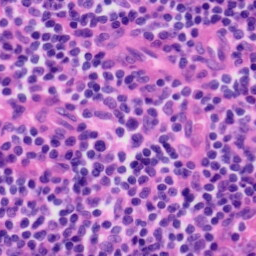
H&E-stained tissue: Tonsil